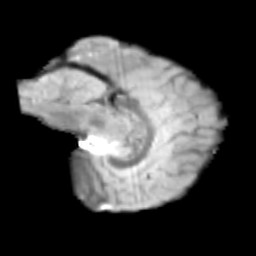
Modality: T2w
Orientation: sagittal
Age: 13
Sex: male
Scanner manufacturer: siemens
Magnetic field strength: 3 T
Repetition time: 3.8 s
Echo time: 0.07 s